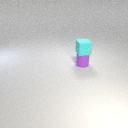
small purple rubber cylinder below small cyan rubber cube